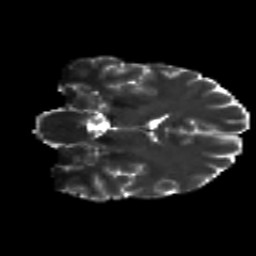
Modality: T2w
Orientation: coronal
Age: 31
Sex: male
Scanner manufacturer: siemens
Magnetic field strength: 3 T
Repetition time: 8.8 s
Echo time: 0.085 s